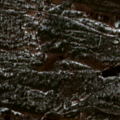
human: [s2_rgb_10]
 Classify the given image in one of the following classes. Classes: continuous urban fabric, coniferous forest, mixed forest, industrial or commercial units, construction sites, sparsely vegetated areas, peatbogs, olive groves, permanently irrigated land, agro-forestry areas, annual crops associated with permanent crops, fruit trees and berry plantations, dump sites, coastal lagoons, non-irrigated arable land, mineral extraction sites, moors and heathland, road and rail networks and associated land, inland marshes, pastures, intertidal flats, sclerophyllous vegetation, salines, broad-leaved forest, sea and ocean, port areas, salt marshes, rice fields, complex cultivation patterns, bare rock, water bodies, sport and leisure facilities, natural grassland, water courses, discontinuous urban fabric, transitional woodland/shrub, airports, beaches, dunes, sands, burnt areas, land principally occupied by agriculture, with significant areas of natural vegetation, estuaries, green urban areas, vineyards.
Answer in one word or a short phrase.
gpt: coniferous forest, mixed forest, transitional woodland/shrub